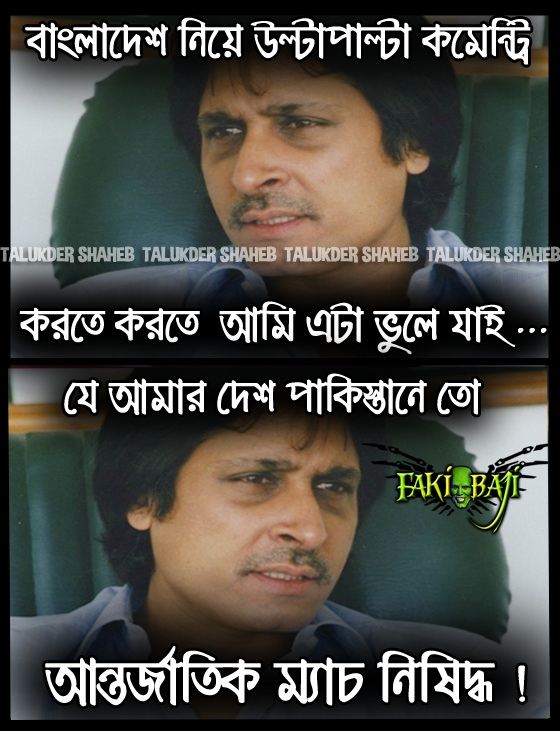
Caption: বাংলাদেশ নিয়ে উল্টাপাল্টা কমেন্ট্রি করতে করতে আমি এটা ভুলে যাই যে আমার দেশ পাকিস্তানে তো আন্তর্জাতিক ম্যাচ নিষিদ্ধ
Label: non-hate